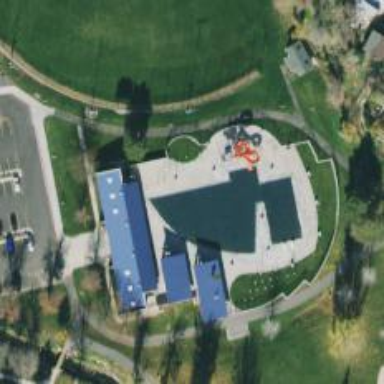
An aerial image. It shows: Water slide attraction.